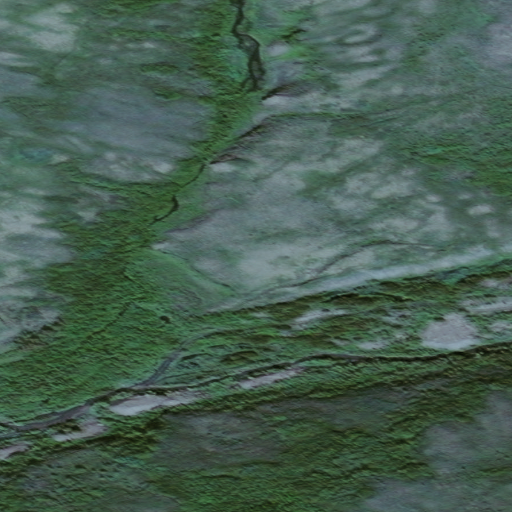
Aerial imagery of valley in Alaska named Union Gulch containing only unknown